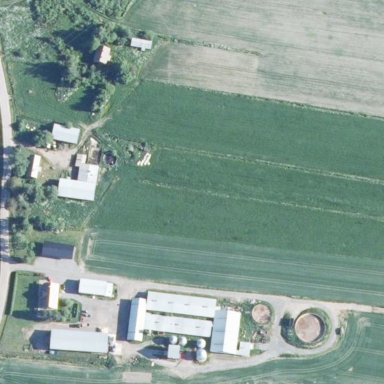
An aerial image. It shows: Farmyard area.